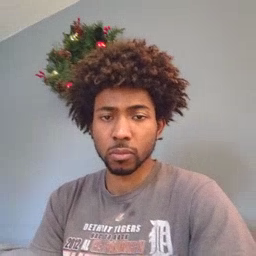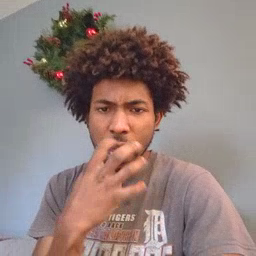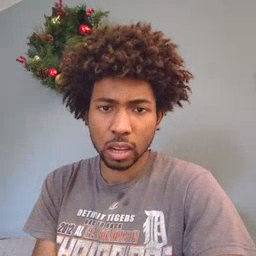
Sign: hot